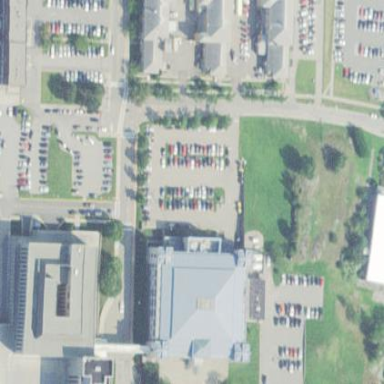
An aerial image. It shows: Parking area with surface.